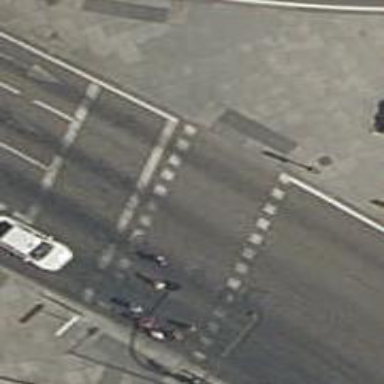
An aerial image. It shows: Kerb serving as barrier.